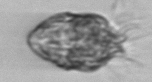
Label: Strombidium_morphotype1